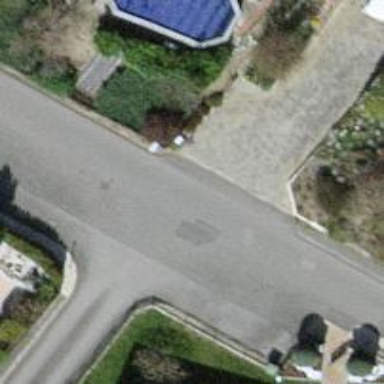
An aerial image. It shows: Asphalt road in residential area.